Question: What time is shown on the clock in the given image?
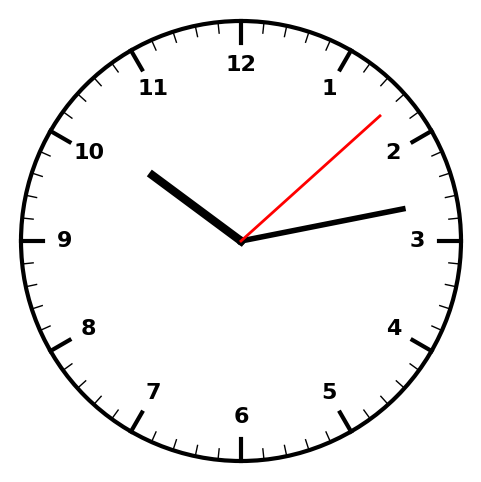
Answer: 10:13:08